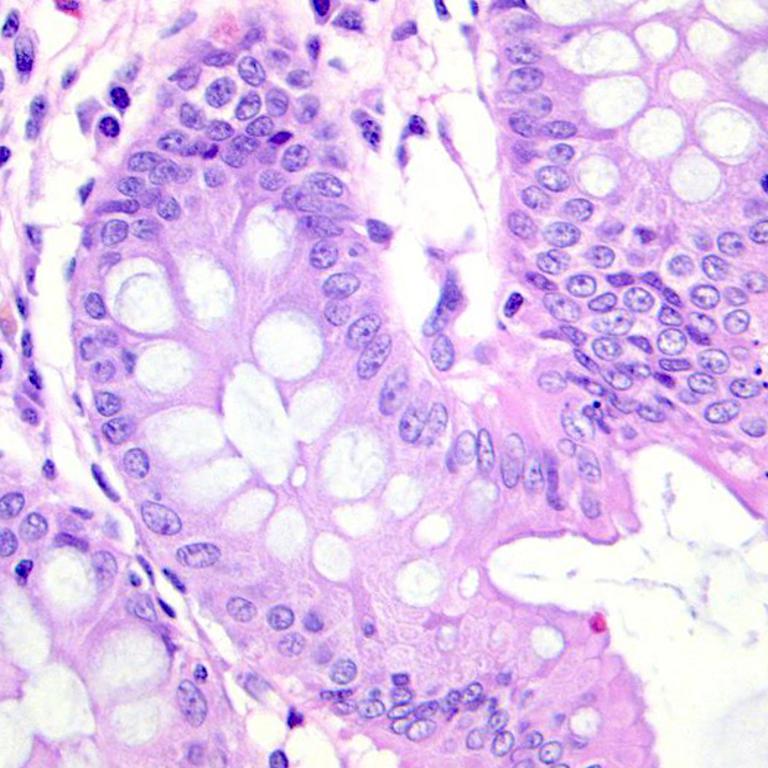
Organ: colon
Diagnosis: benign